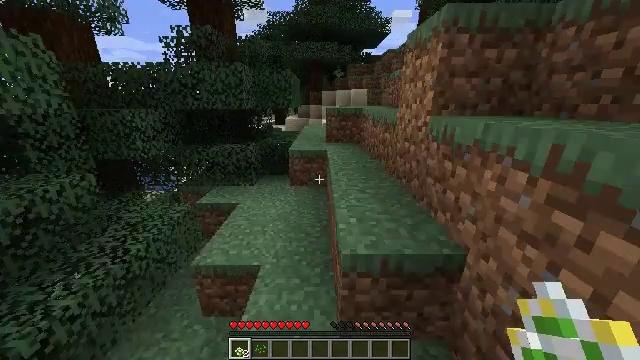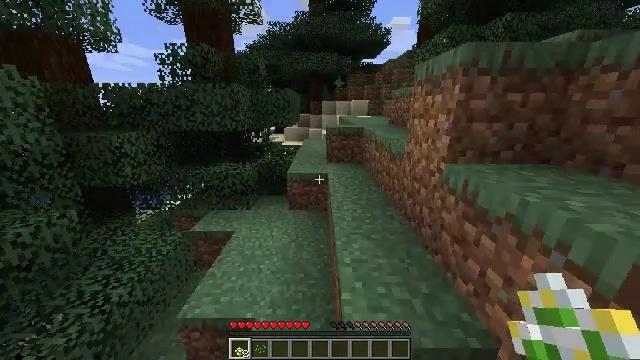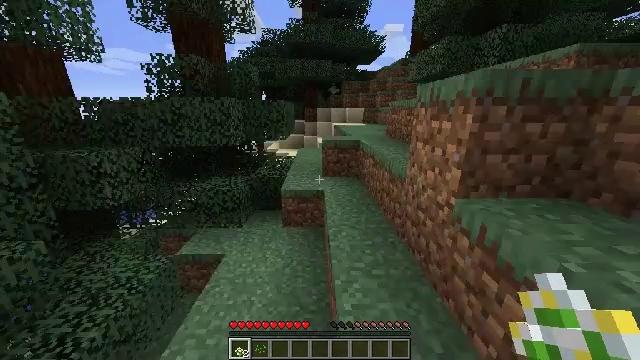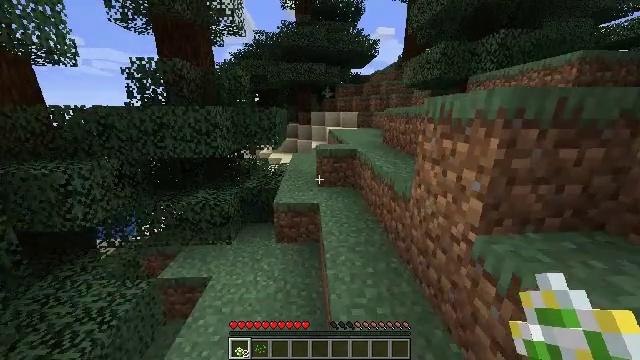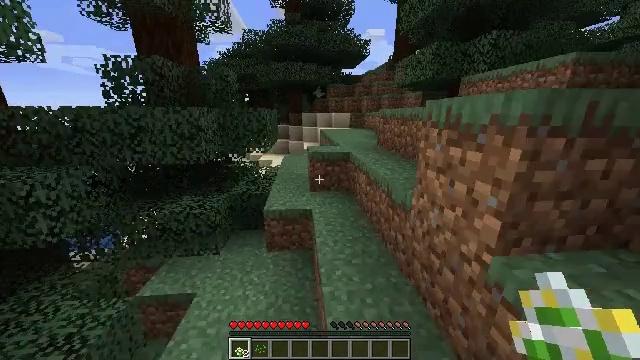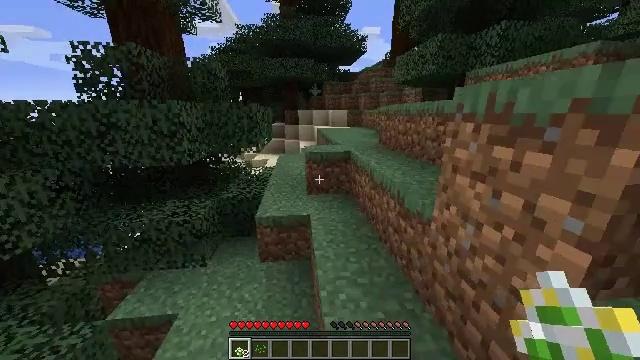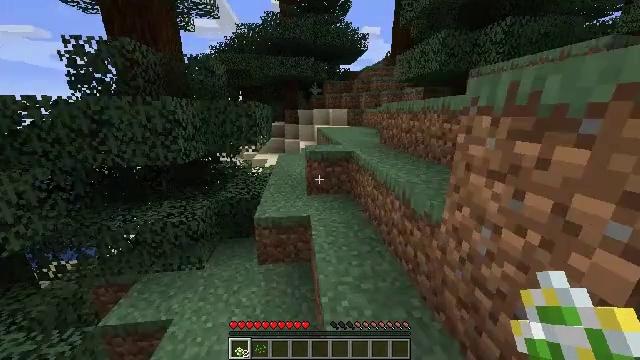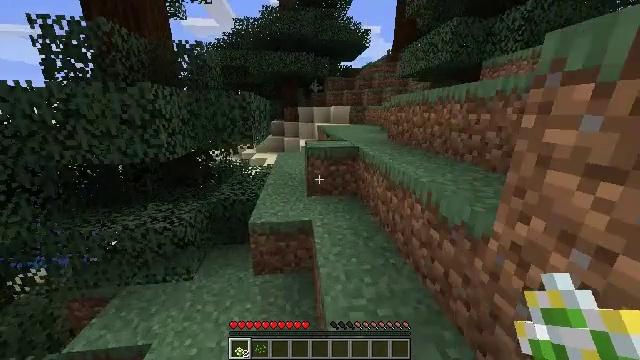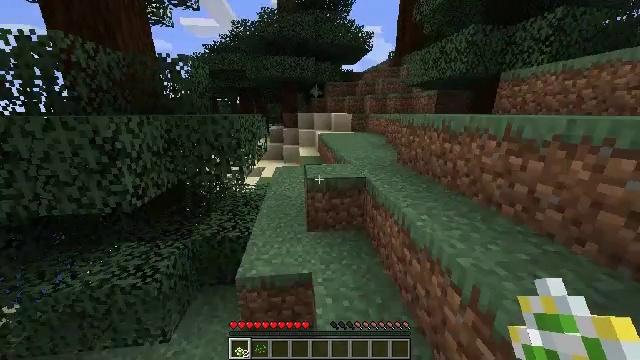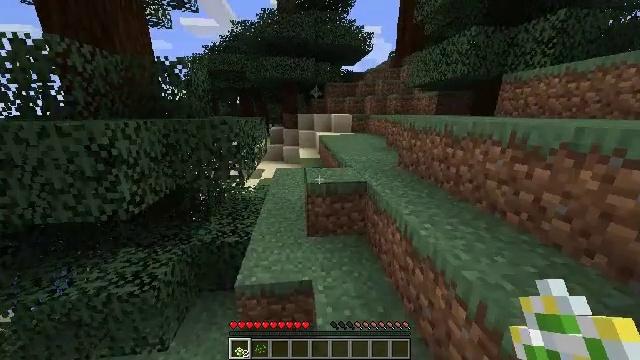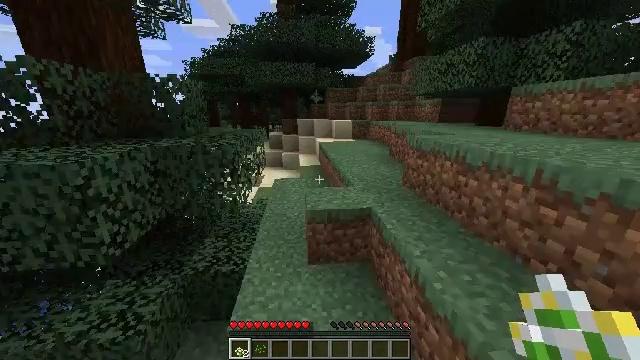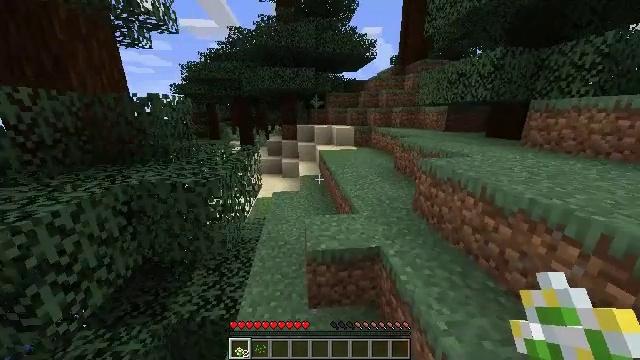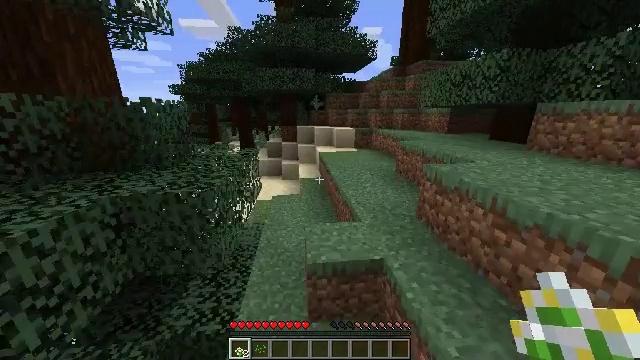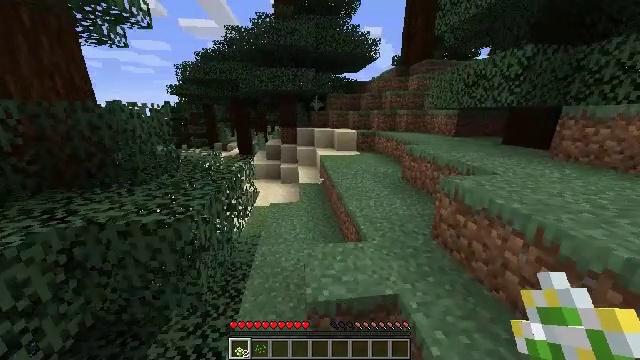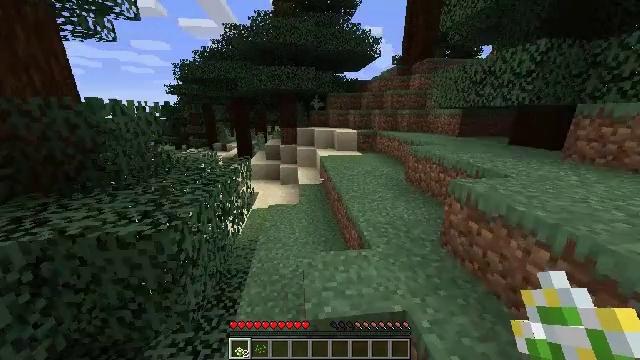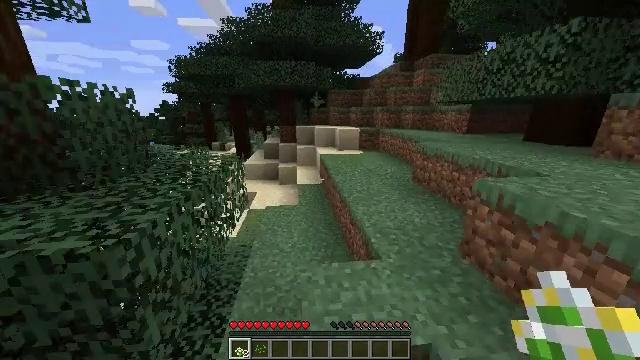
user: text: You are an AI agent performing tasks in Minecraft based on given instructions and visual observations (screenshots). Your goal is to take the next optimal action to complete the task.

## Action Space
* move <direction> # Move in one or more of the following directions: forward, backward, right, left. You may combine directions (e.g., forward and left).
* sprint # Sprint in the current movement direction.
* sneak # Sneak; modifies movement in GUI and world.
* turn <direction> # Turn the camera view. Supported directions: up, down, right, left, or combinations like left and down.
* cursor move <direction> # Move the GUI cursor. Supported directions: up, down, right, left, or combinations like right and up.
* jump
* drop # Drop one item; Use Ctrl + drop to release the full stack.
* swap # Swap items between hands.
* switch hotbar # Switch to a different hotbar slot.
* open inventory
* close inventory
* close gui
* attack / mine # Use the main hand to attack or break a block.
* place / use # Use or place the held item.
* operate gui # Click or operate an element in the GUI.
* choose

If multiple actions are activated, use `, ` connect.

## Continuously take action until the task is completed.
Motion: motion action
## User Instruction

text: Kill mobs in water.
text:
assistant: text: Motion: move forward, sprint, turn up, jump
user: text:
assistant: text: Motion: move forward, sprint, turn right and up, jump
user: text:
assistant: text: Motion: move forward, sprint, turn right, jump
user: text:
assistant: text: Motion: move forward, sprint, turn right, jump
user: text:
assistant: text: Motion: move forward, sprint, turn right, jump
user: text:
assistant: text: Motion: move forward, sprint, jump
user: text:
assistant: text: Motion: move forward, sprint, jump
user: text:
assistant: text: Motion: move forward, sprint, jump
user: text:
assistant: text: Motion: move forward, sprint, jump
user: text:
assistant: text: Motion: move forward, sprint, jump
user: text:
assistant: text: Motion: move forward, sprint, jump
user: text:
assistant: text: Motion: move forward, sprint, jump
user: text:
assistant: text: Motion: move forward, sprint, jump
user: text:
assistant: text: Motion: move forward, sprint, jump
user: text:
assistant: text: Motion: move forward, sprint, jump
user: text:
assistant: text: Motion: move forward, sprint, jump
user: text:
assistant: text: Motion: move forward, sprint, jump
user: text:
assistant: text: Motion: move forward, sprint, jump
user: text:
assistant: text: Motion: move forward, sprint, jump
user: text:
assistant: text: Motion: move forward, sprint, jump
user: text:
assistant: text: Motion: move forward, sprint, jump
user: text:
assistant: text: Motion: move forward, sprint, jump
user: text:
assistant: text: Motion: move forward, sprint, jump
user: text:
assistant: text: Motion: move forward, sprint, jump
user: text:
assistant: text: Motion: move forward, sprint, jump
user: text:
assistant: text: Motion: move forward, sprint, jump
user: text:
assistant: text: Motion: move forward, sprint, jump
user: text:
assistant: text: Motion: move forward and move right, sprint, jump
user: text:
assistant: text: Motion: move forward and move right, sprint, jump
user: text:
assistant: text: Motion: move forward and move right, sprint, jump